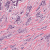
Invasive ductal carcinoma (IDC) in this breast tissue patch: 1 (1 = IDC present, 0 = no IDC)